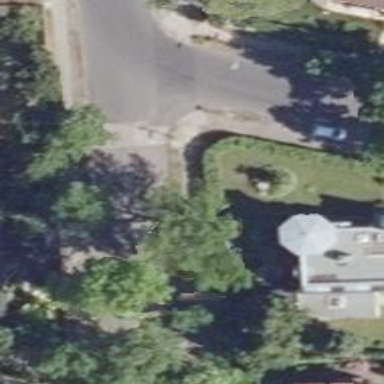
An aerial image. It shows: Residential road with asphalt surface. There are sidewalks on both sides of the road.